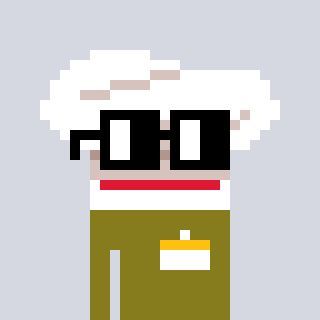
a pixel art character with square black glasses, a chef hat-shaped head and a gunk-colored body on a cool background